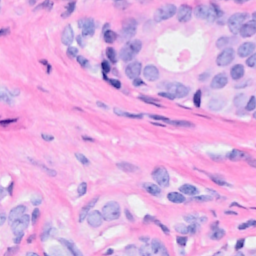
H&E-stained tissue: Breast